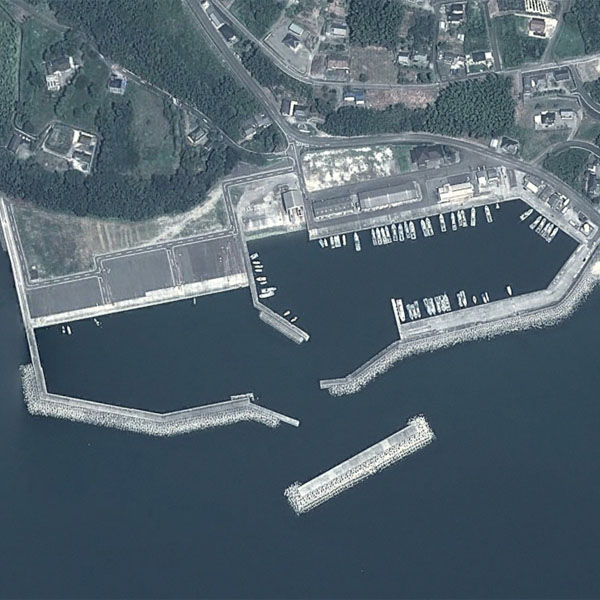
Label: Port